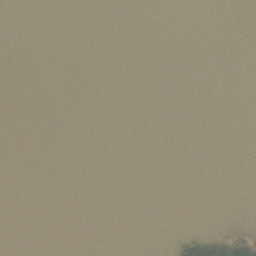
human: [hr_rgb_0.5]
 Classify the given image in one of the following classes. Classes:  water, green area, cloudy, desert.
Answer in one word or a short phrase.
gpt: cloudy